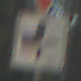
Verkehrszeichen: VerlaufVorfahrtsstrasse2
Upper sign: VorfahrtGewaehren
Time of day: Midday
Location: Outdoor (RoadRail)
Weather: Clear
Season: NotSpecified
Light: Natural